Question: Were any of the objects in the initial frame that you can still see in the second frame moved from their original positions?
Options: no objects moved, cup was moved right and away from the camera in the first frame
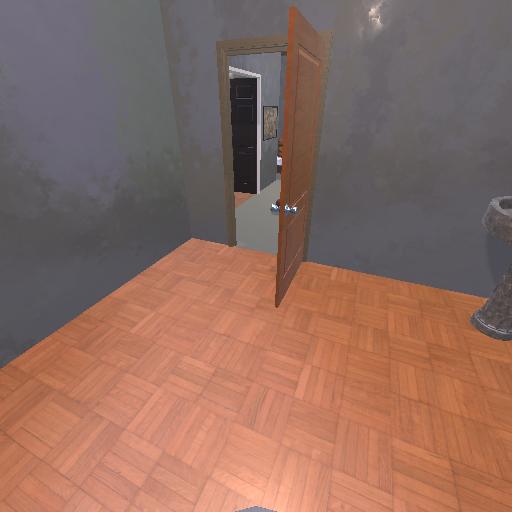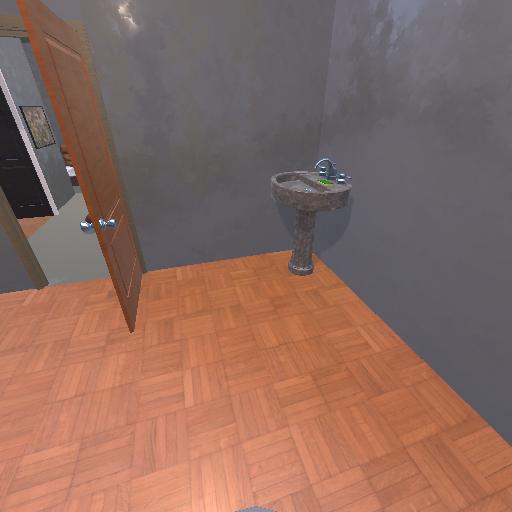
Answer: no objects moved